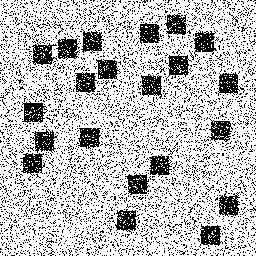
Squares: 21
Triangles: 0
Stars: 0
Total shapes: 21